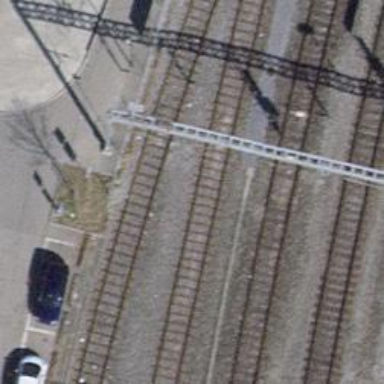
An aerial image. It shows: Railway siding for service.